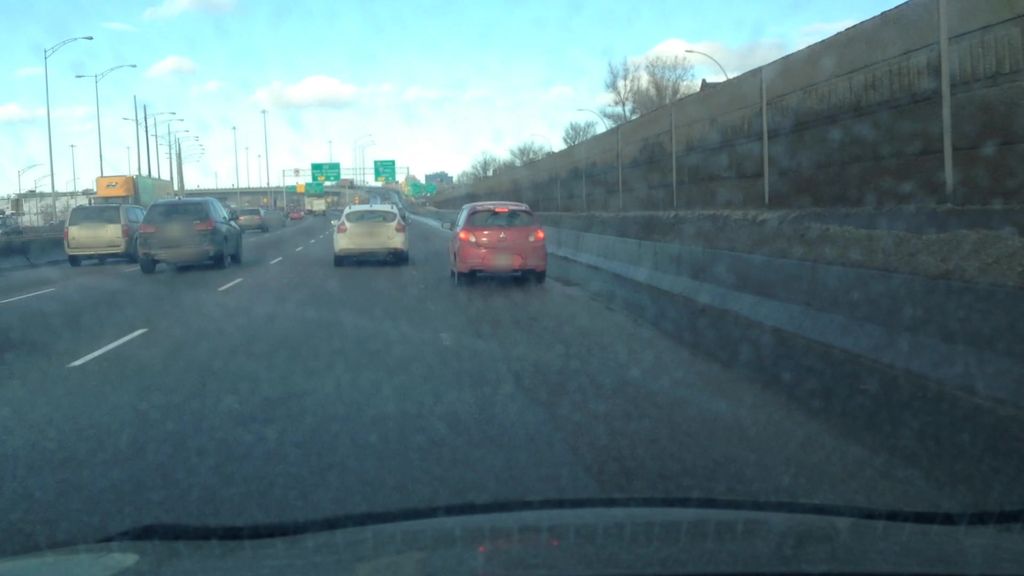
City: montreal